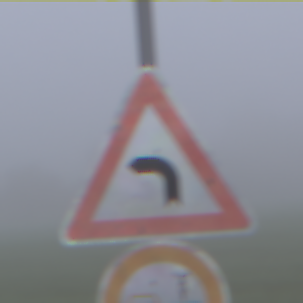
Verkehrszeichen: KurveLinks
Zusatzzeichen unten: VerbotUeberholenEinspurigeFahrzeuge
Umgebung: Outdoor, RoadRail
Tageszeit: MorningAfternoon
Wetter: Overcast
Licht: Natural
Jahreszeit: NotSpecified
Kontrast: LowContrast